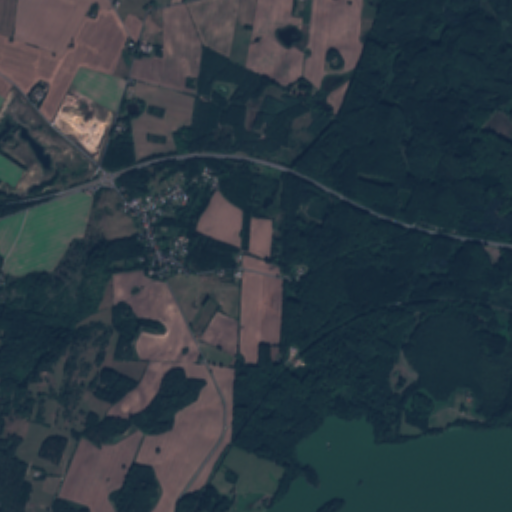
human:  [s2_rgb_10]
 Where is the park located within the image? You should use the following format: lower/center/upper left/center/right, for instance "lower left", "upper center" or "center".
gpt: The park is located in the center of the image.
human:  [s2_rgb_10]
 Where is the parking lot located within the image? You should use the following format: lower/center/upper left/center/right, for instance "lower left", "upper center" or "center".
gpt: The parking lot is located in the center of the image.
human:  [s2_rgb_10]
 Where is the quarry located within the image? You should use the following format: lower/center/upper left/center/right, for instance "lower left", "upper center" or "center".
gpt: The quarry is located in the upper left of the image.
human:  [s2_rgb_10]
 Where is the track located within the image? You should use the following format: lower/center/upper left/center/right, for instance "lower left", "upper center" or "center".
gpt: The track is located in the center of the image.
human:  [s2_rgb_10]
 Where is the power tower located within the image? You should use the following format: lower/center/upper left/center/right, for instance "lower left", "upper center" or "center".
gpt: There is no power tower in the image.